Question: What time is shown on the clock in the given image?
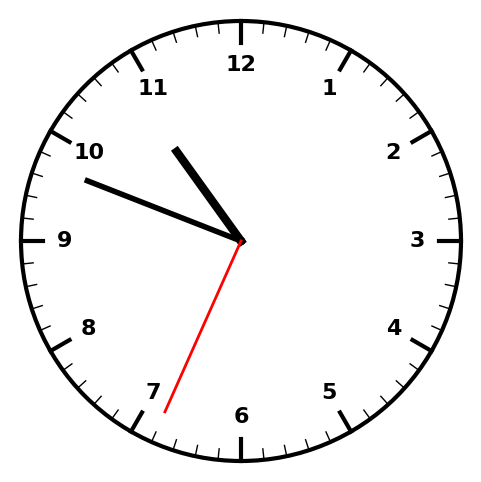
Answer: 10:48:34